Field crop: maize
Growth stage: 2
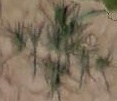
Species: salsola